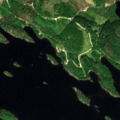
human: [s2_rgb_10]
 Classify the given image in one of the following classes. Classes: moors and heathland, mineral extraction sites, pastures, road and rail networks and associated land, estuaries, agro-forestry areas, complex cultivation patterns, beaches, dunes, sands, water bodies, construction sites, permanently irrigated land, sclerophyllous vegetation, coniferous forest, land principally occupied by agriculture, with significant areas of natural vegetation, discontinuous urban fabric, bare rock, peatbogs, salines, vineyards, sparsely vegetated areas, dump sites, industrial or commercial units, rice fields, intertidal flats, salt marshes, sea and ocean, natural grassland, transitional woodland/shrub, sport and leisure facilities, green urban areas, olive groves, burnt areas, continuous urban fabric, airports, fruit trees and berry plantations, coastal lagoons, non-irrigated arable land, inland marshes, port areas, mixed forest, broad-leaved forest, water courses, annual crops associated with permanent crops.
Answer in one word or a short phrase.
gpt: mixed forest, water bodies